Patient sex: M
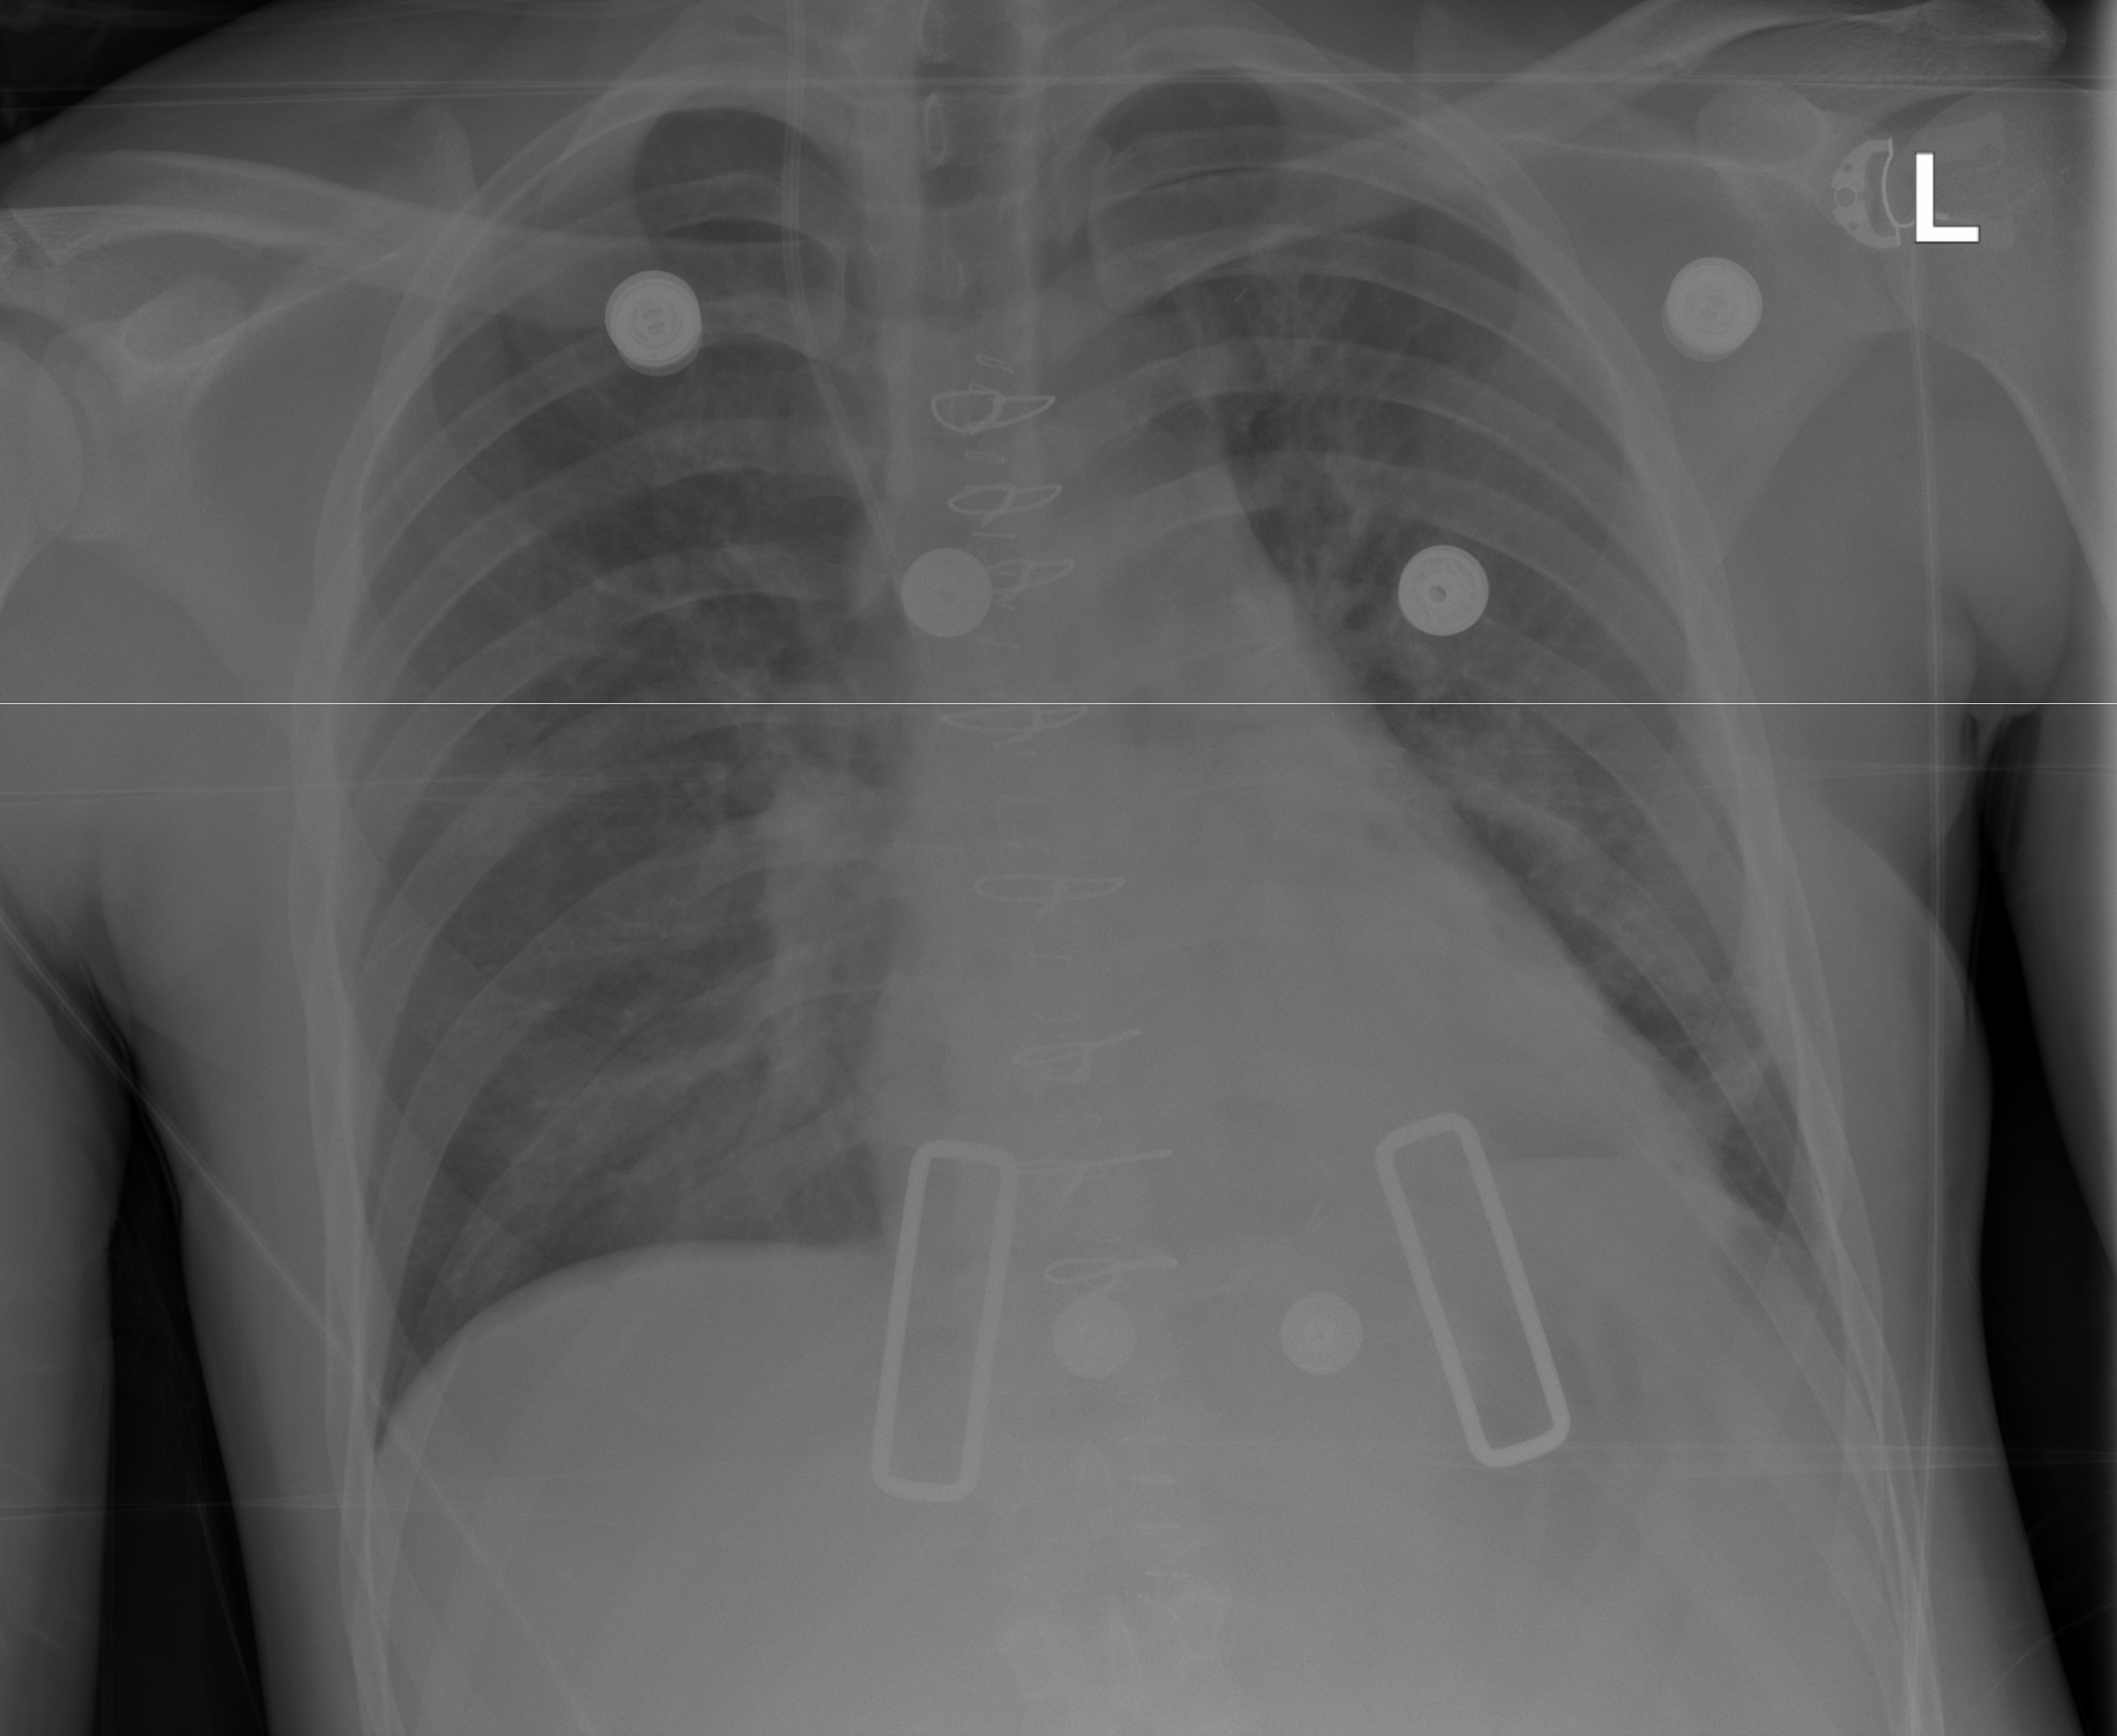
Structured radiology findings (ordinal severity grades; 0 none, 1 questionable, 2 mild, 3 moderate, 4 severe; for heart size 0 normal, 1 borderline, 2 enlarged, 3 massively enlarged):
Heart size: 0
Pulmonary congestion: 2
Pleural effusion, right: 0
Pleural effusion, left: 0
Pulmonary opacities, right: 0
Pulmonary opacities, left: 0
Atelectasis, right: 2
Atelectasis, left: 0